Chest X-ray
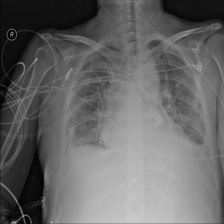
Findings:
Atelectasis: negative
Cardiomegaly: negative
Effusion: positive
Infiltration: negative
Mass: negative
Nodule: positive
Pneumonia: negative
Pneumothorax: negative
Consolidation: negative
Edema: negative
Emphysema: negative
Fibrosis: negative
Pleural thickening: negative
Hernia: negative